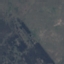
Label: HerbaceousVegetation